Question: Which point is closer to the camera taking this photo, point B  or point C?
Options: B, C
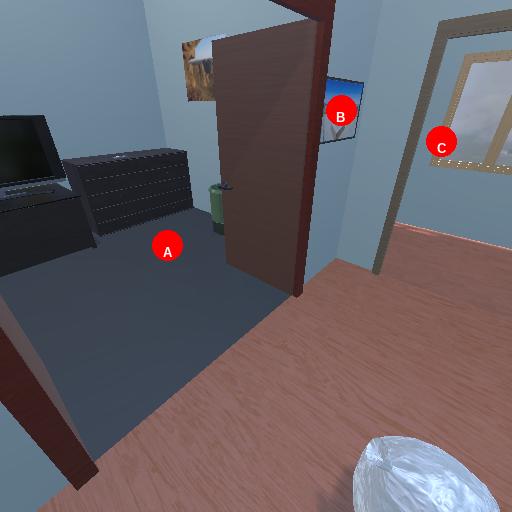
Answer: B